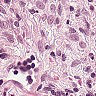
Metastatic tissue present: yes